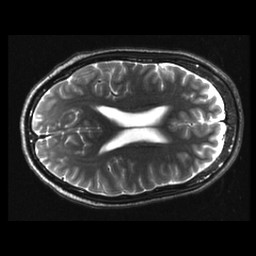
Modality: T2w
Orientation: axial
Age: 17
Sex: male
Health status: ill
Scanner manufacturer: ge
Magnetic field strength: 3 T
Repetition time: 7.5 s
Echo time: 0.1007 s